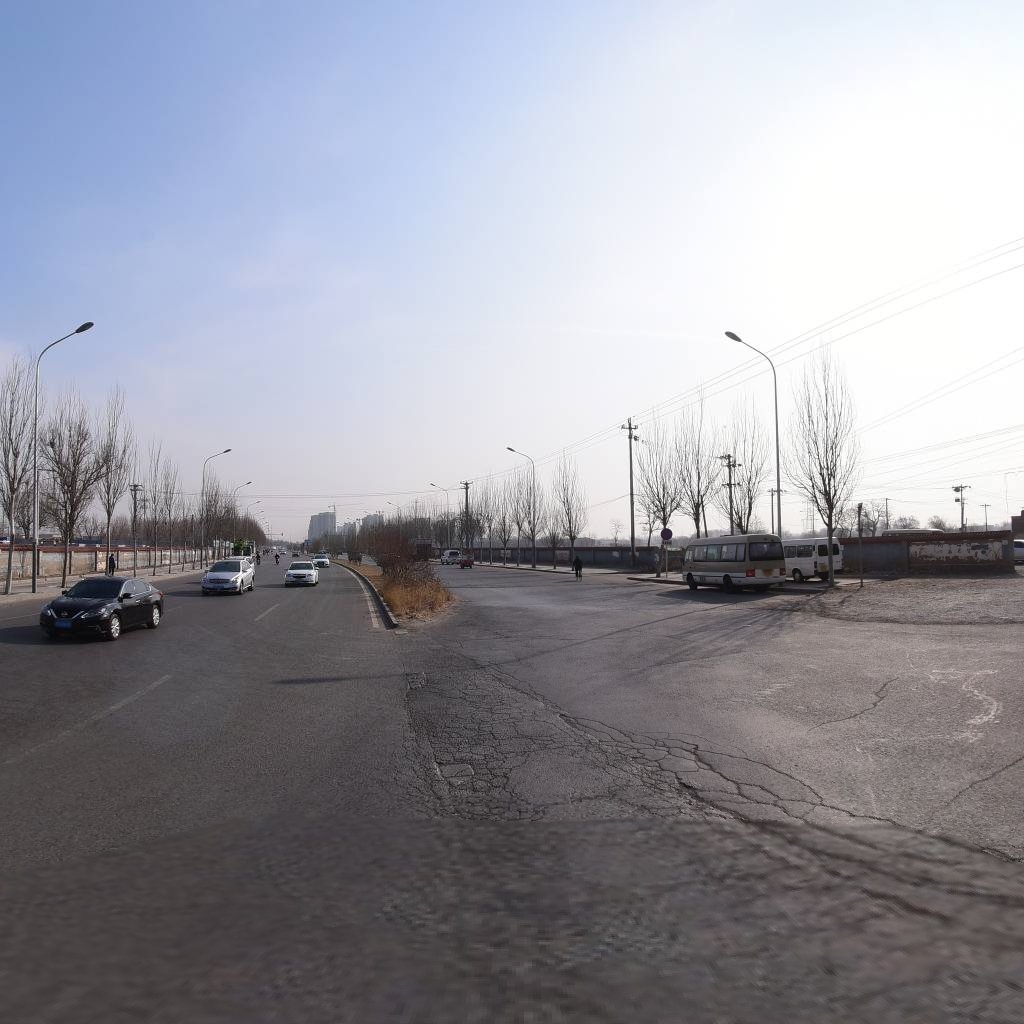
Region: Chaoyang
Road damage annotations: alligator crack, transverse crack, transverse crack, transverse crack